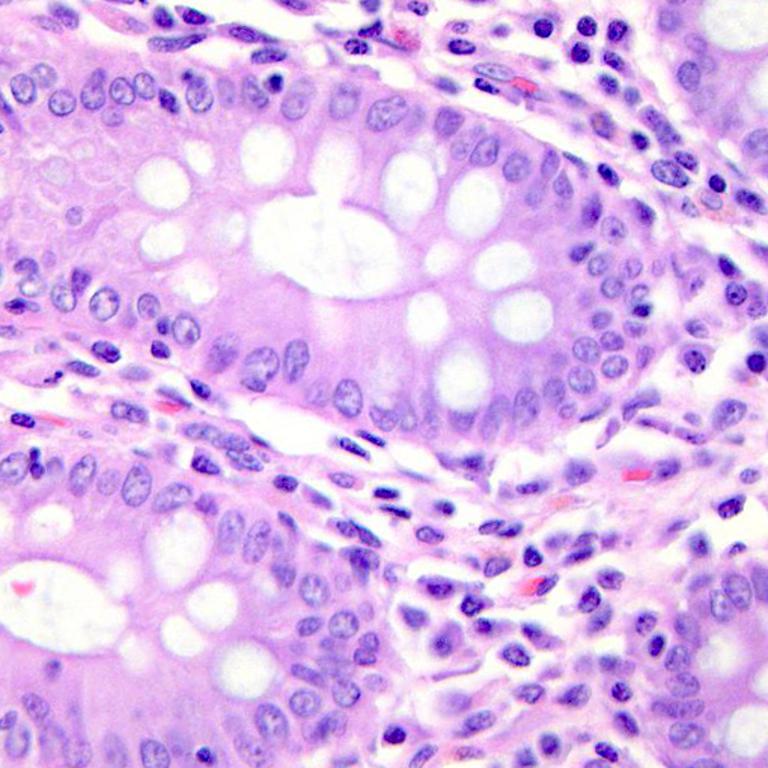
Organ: colon
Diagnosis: benign